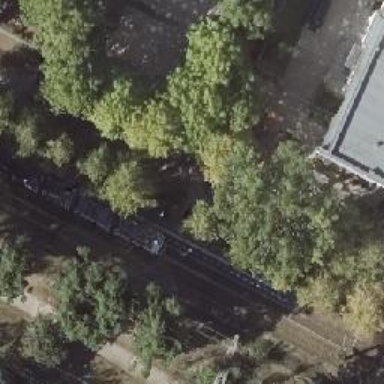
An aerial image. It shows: Tram platform with shelter. This is public transport platform for trams.